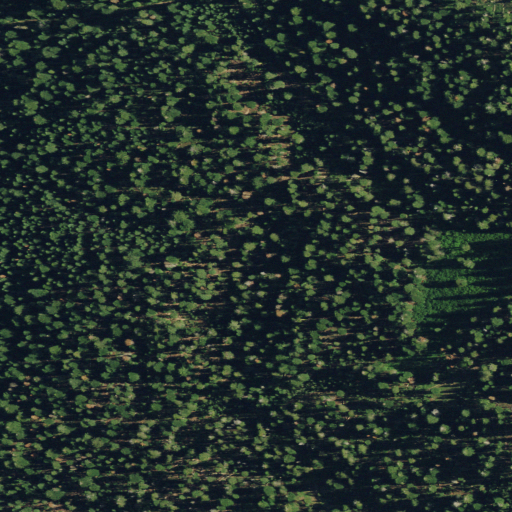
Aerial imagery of plain(s) in California named Tamarack Flat containing only evergreen forest